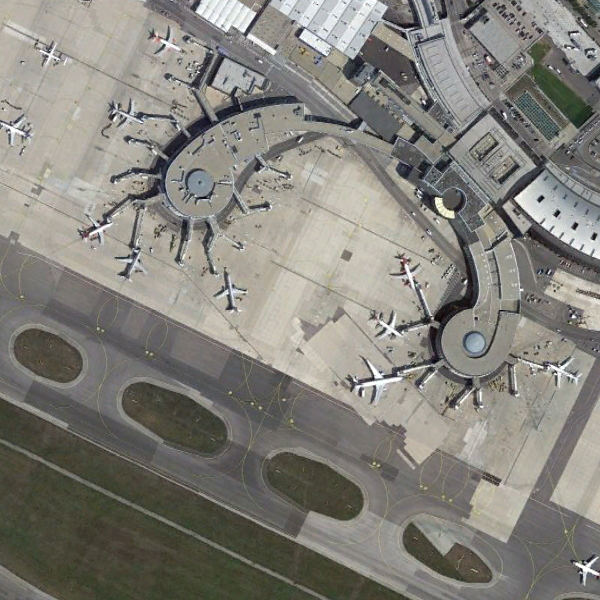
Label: Airport